Question: I have a horizontal ListView which I would like to ensure that there is some padding between the items (in my case I have Grid inside of the item template), but I don't want there to be any extra padding for the last grid
I want there to be padding where the red line is.

H.B.'s suggestion was really helpful, here is the style that I added to get a 5px margin between grids...
'''
<ListView.ItemContainerStyle>
<Style TargetType="ListViewItem">
<Setter Property="Margin" Value="5 0 0 0" />
<Style.Triggers>
<DataTrigger Binding="{Binding RelativeSource={RelativeSource PreviousData}}" Value="{x:Null}">
<Setter Property="Margin" Value="0" />
</DataTrigger>
</Style.Triggers>
</Style>
</ListView.ItemContainerStyle>
'''
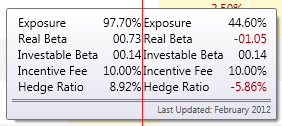
Answer: You can set a 'Padding' in the <URL> of the 'ListView'. You can use a 'DataTrigger' on 'RelativeSource PreviousData' being 'null' to make it conditional.
Alternatively you could create a new 'Panel' which has a concept of spacing.